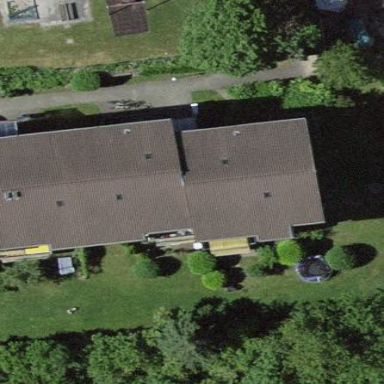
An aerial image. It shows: Gabled roof on residential building.